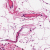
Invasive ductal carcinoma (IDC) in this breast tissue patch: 0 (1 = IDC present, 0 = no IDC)